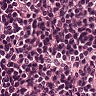
Metastatic tissue present: no